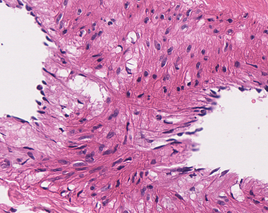
Tumor epithelial tissue: no
Tumor-associated stroma tissue: yes
Normal tissue: no